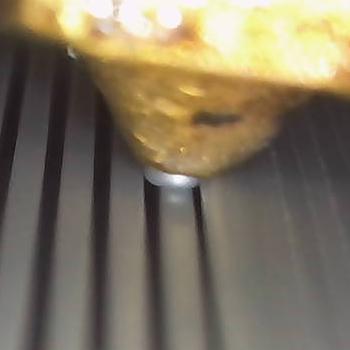
Flow rate: 208%